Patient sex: F
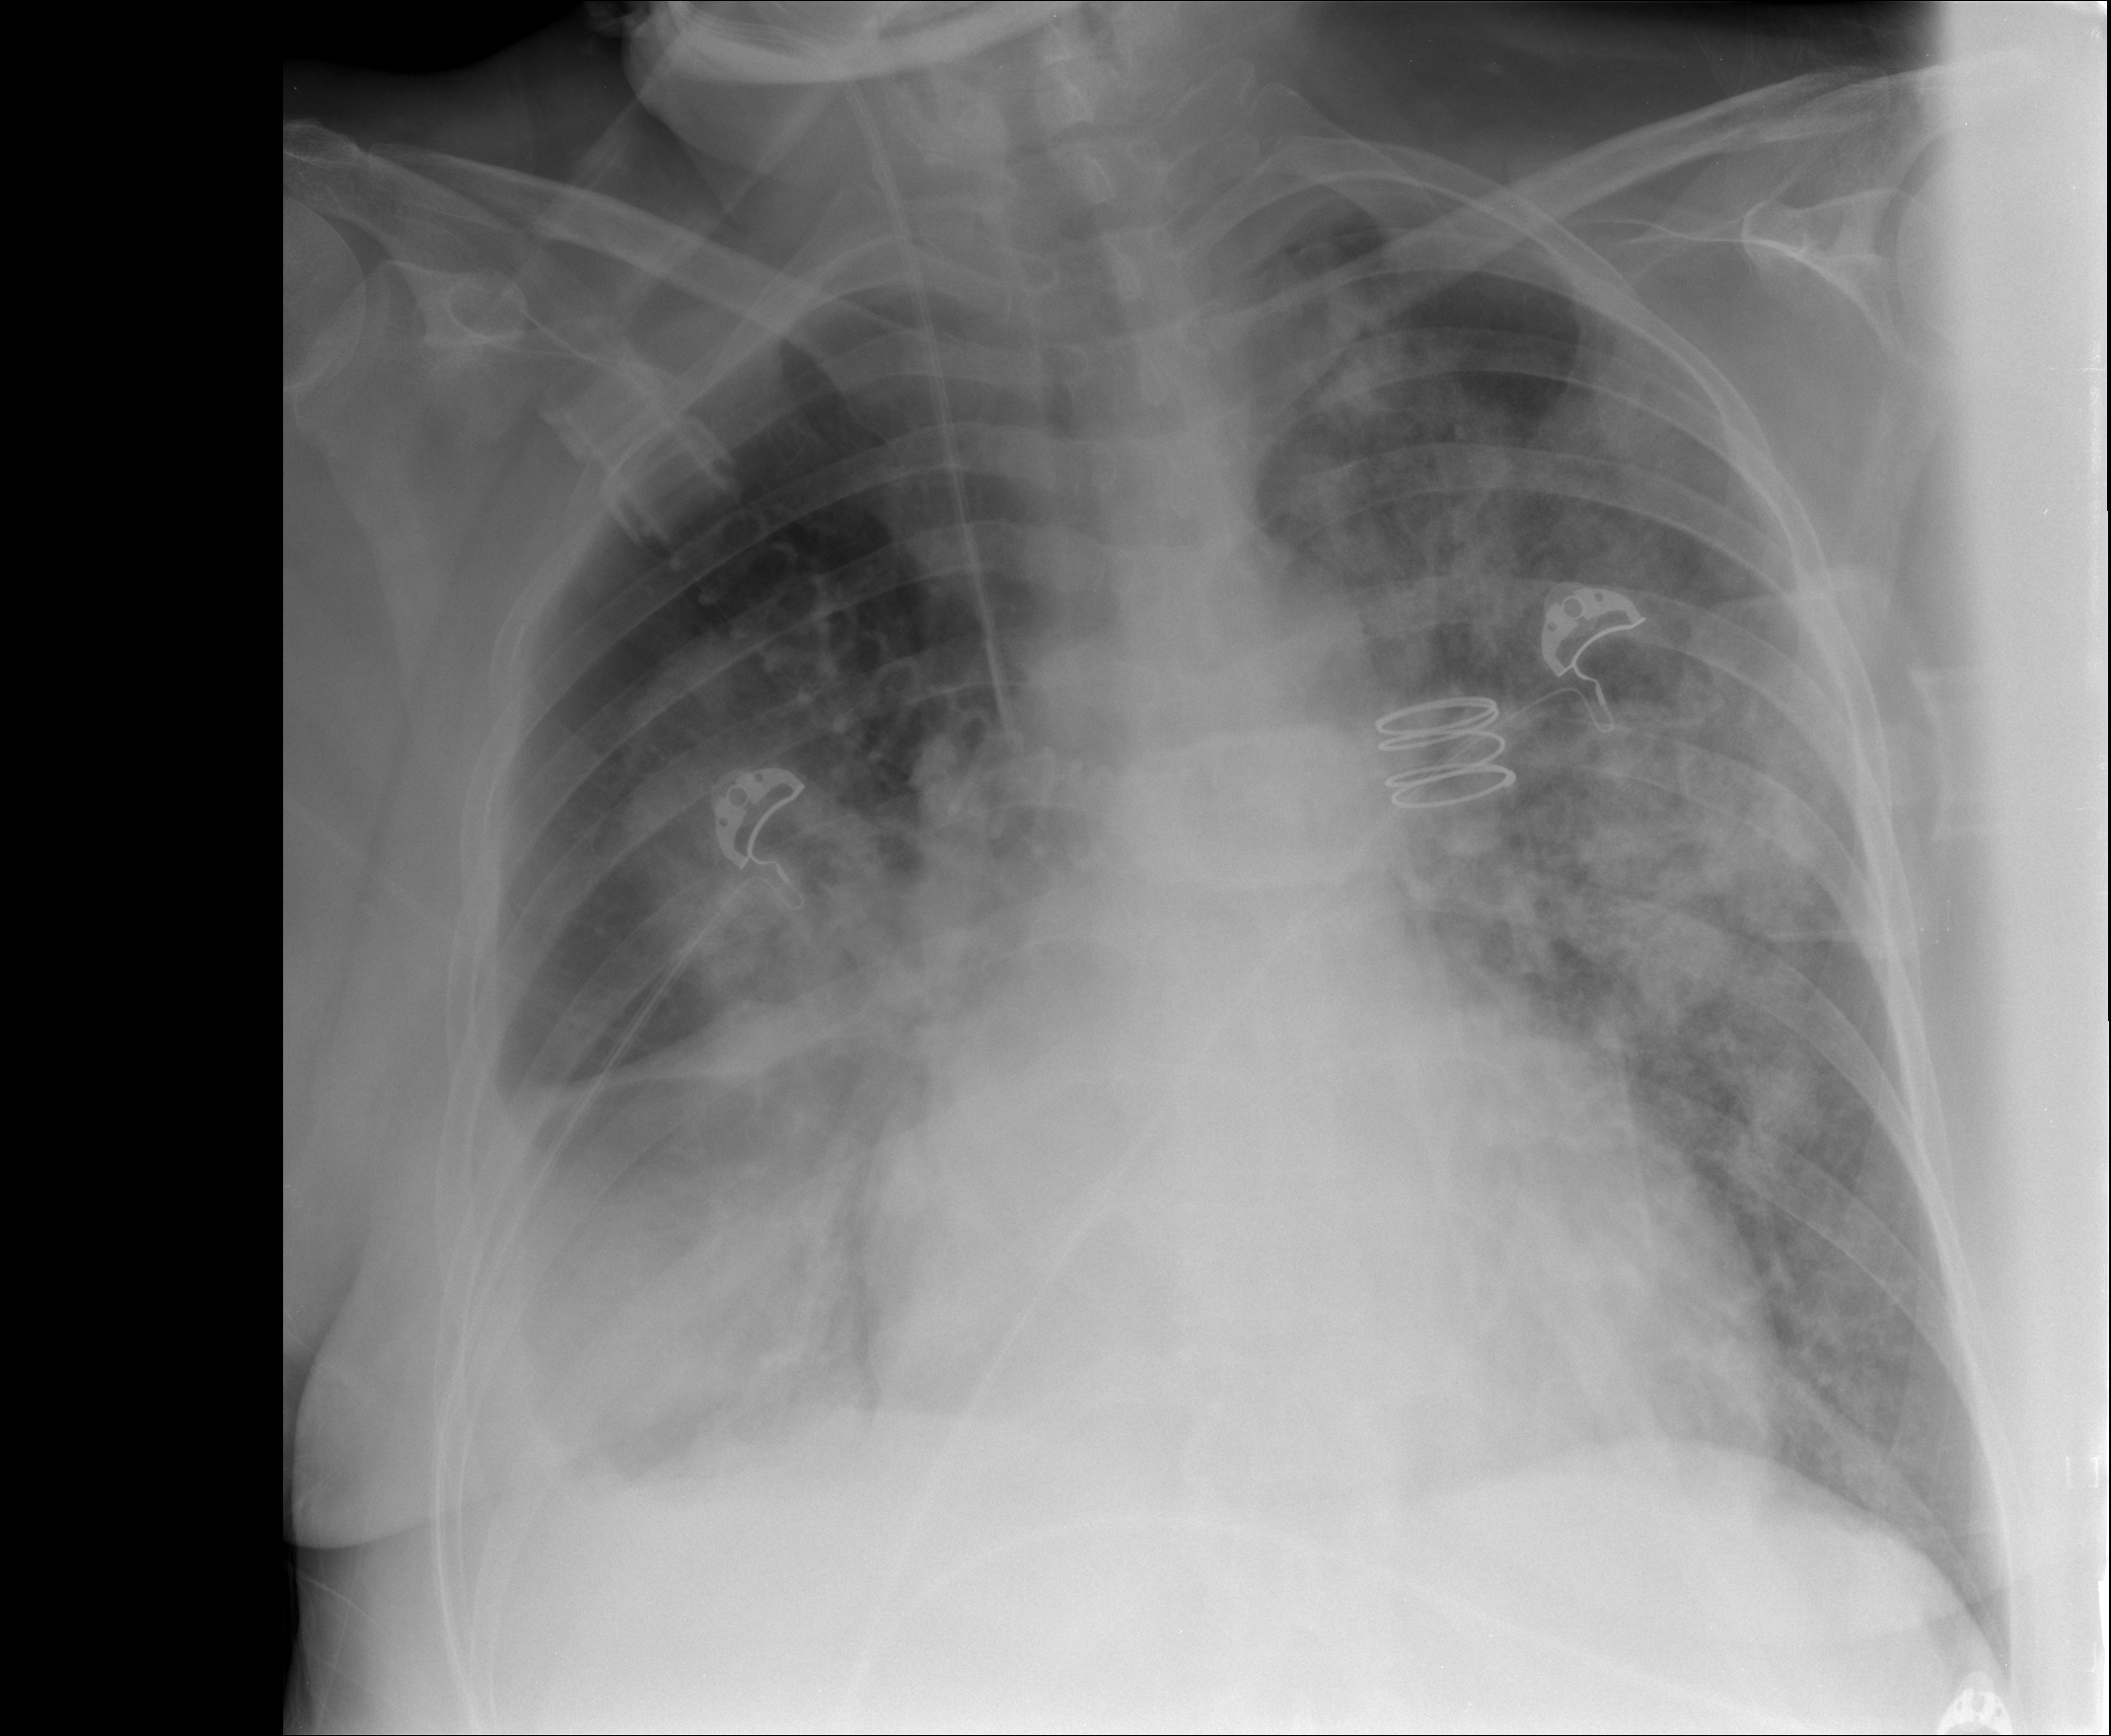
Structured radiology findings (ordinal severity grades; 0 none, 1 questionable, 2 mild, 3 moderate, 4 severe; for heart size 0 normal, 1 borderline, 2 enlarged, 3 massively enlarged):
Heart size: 2
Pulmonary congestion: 2
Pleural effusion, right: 2
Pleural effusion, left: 0
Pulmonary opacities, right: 2
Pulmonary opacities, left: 3
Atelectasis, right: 3
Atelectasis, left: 2